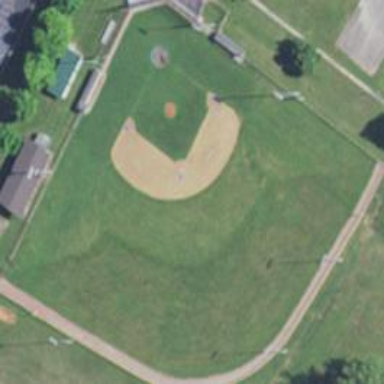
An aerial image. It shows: Baseball pitch for leisure land activities.